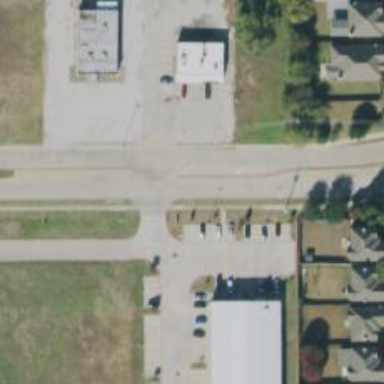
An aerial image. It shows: Secondary road with separate sidewalk.